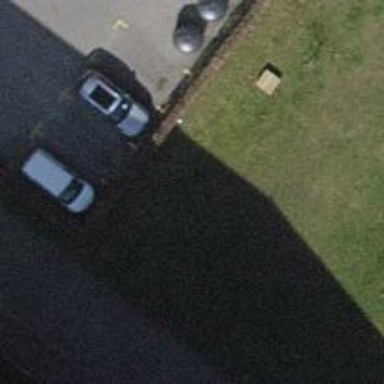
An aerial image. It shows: Parking available on the street side.